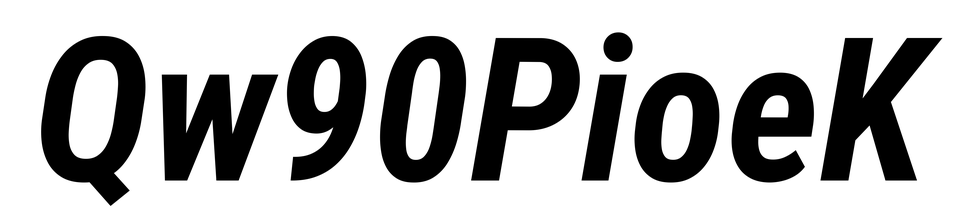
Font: Roboto-Italic_Condensed_Bold_Italic